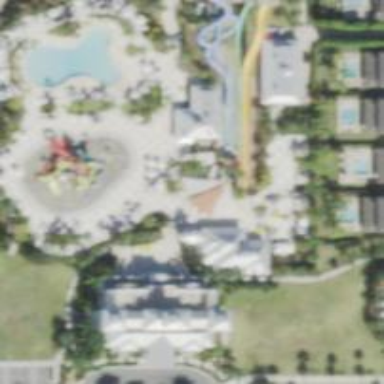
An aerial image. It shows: Water slide attraction.